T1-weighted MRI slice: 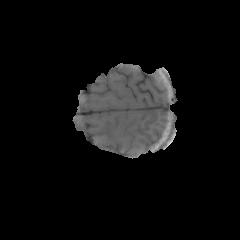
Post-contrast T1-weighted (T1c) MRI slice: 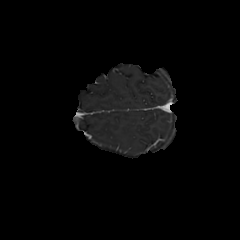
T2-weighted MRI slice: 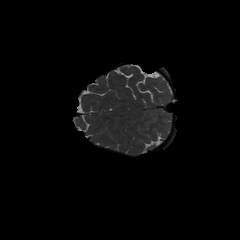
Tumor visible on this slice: no